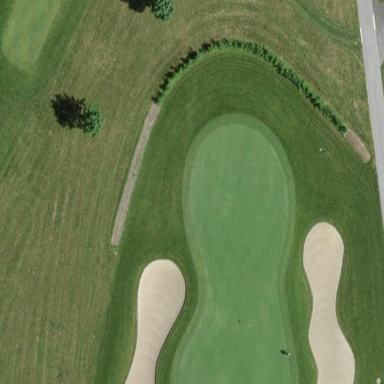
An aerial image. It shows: Golf green.